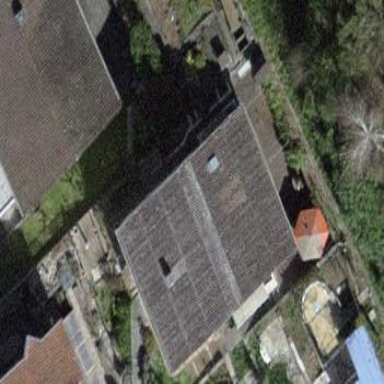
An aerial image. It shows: Building with tile roof.